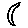
Label: moon